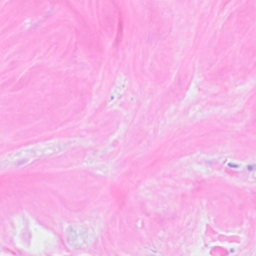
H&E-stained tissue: Breast